Aerial crown-view tile of a tropical tree (Barro Colorado Island, Panama), acquired 20250124:
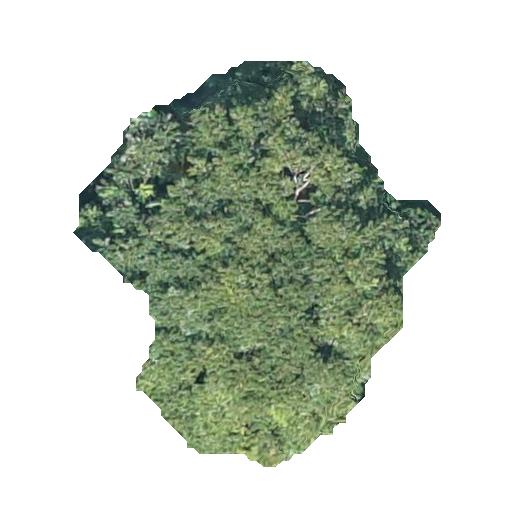
Species: Zanthoxylum ekmanii
GBIF accepted scientific name: Zanthoxylum ekmanii
Crown area: 139.061 m²